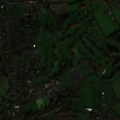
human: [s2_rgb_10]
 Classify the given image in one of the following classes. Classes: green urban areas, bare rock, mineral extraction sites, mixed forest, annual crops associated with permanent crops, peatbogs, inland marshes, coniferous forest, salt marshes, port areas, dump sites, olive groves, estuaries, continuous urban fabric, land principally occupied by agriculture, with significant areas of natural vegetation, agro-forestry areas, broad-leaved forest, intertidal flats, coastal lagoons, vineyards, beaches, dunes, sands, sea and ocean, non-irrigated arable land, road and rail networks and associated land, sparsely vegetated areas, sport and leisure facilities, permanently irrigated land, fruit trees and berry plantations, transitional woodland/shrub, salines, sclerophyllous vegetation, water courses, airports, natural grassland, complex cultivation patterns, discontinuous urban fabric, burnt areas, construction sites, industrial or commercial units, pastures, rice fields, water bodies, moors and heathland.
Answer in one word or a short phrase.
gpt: discontinuous urban fabric, road and rail networks and associated land, sport and leisure facilities, non-irrigated arable land, pastures, land principally occupied by agriculture, with significant areas of natural vegetation